Field crop: tomato
Growth stage: 1
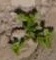
Species: portulaca